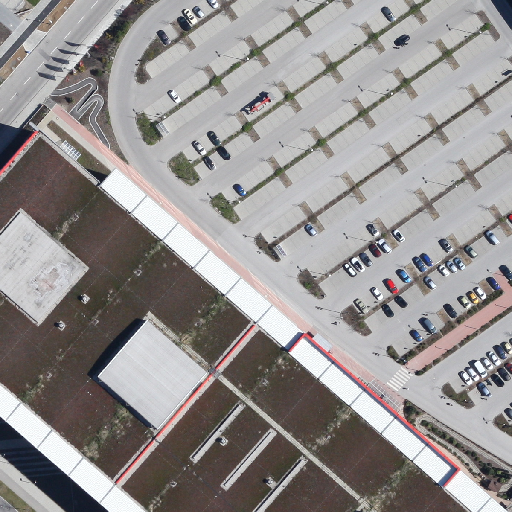
Referring expression: paved road along with tree